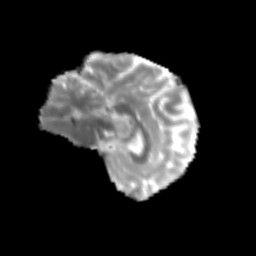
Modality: MD
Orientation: sagittal
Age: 77
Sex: female
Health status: ill
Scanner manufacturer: siemens
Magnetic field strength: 3 T
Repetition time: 8.7 s
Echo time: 0.11 s